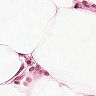
Metastatic tissue present: no